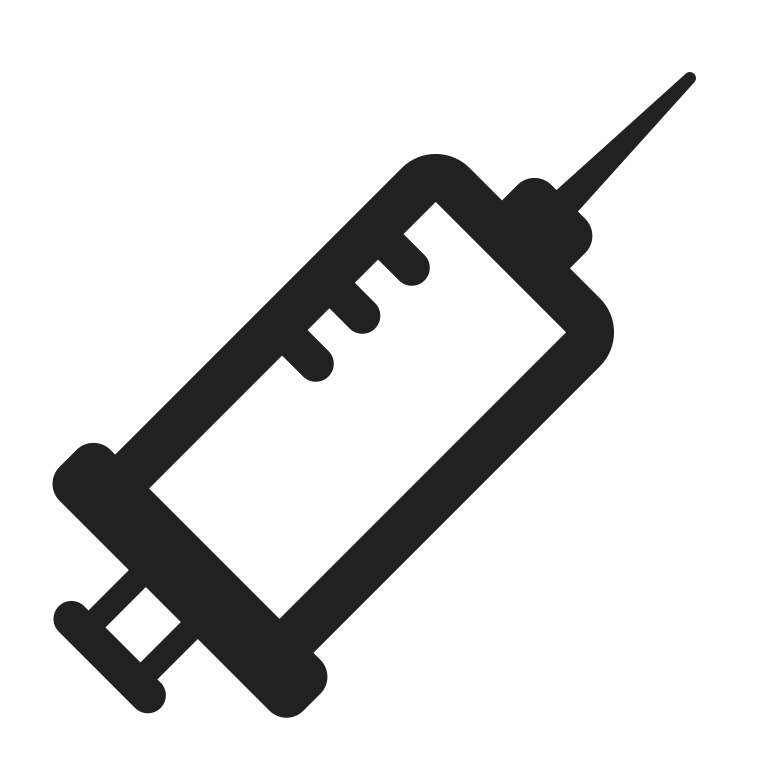
syringe high contrast